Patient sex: M
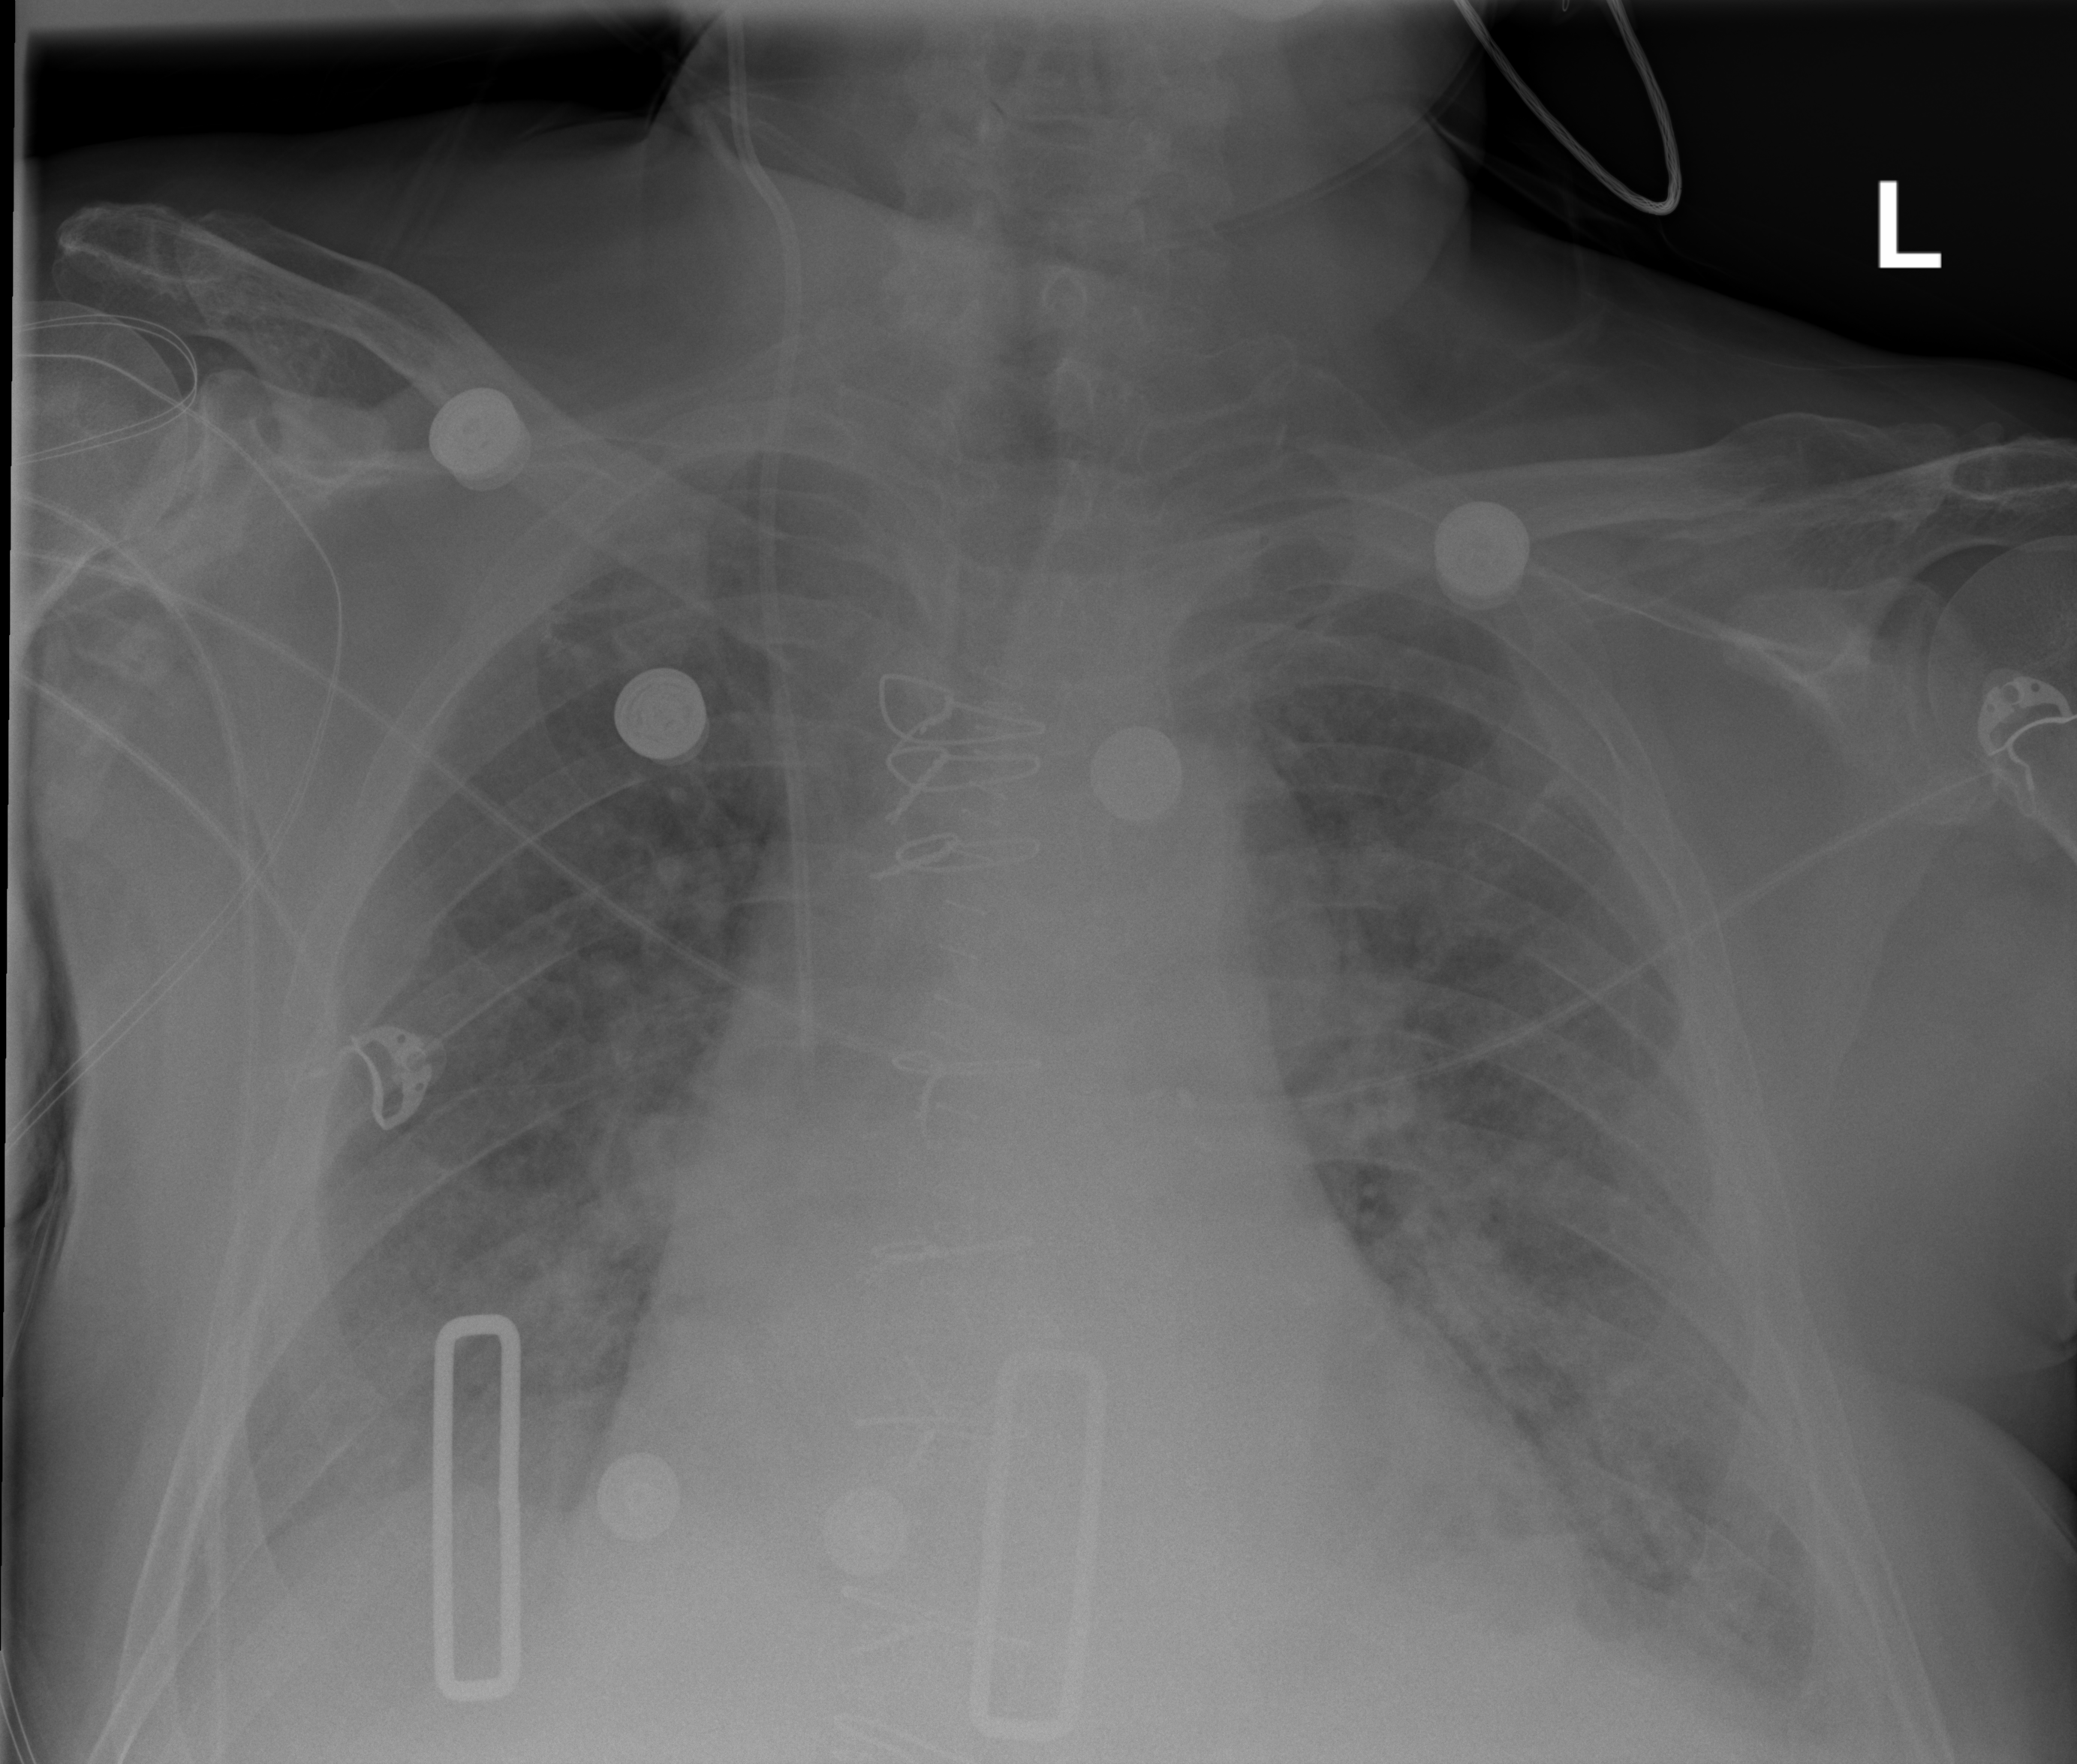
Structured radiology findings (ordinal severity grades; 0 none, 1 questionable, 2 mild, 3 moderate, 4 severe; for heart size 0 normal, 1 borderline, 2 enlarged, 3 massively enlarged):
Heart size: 2
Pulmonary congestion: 2
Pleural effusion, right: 2
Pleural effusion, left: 3
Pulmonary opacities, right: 0
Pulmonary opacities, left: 1
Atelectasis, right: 0
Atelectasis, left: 0